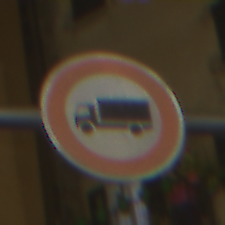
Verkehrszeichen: VerbotFuerKraftfahrzeugeUeberDreiKommaFuenfTonnen
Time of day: Night
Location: Outdoor (Urban)
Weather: PartlyCloudy
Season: NotSpecified
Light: Artificial